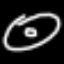
Label: donut